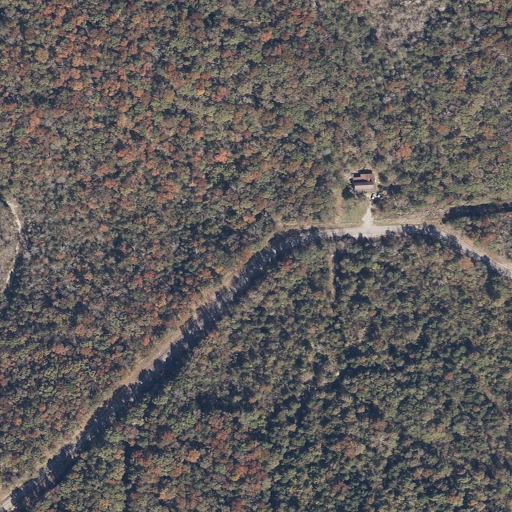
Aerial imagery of gap in Alabama named Penitentiary Gap containing deciduous forest, low intensity development, open development, evergreen forest, shrub, mixed forest, and high intensity development